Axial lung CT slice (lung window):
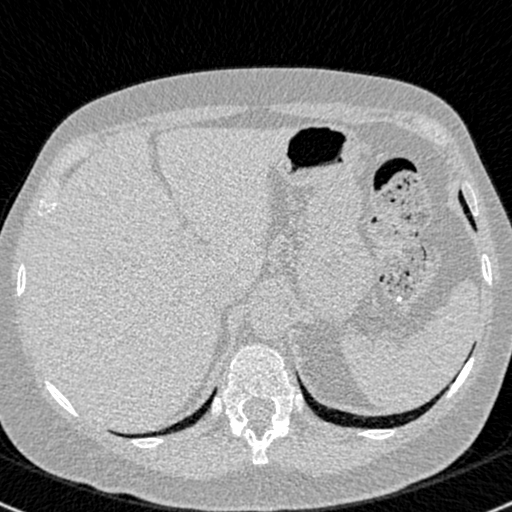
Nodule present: no